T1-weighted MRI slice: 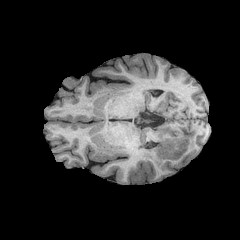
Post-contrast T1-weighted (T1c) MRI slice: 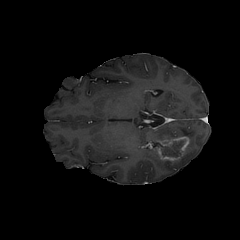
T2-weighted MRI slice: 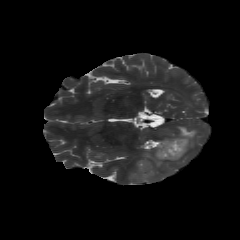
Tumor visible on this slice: yes